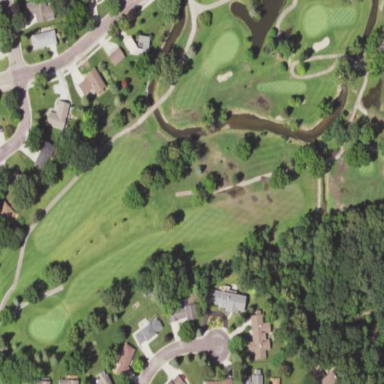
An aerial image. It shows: Scenic golf fairway.